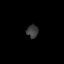
Tissue: lung
Cell type: Epithelial cells
Senescence score: 0.1704
Nuclear area (px): 146
Mean DAPI intensity: 58.589